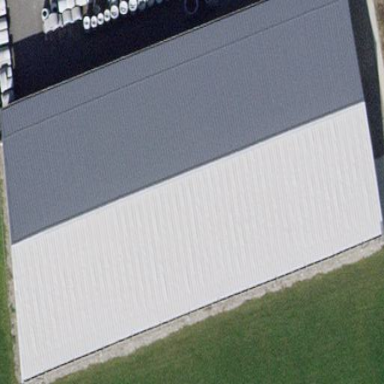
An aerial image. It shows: Industrial building with gabled metal roof oriented along its structure.